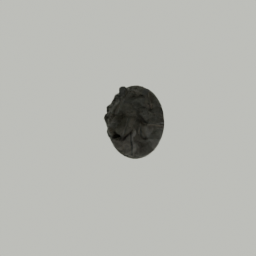
Label: decoration